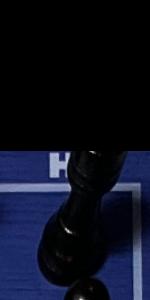
Label: Rook_Black